Aerial crown-view tile of a tropical tree (Barro Colorado Island, Panama), acquired 20241216:
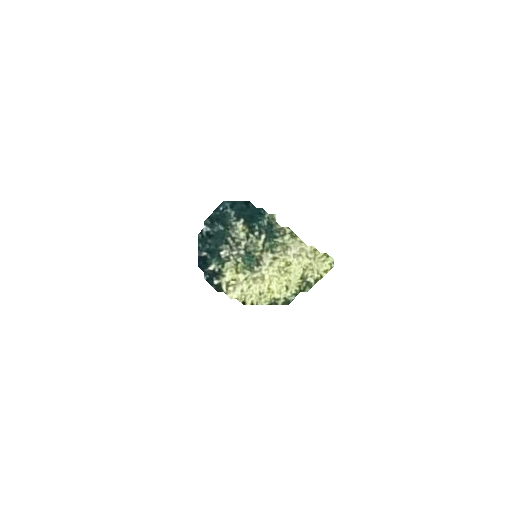
Species: Quararibea stenophylla
GBIF accepted scientific name: Quararibea stenophylla
Crown area: 13.605 m²